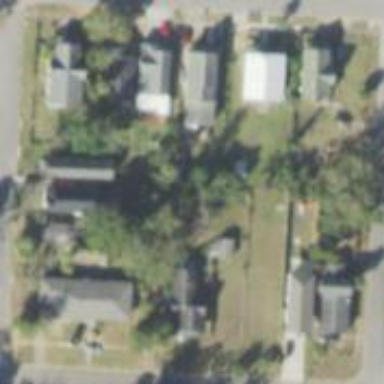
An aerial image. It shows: Single-family residential area.